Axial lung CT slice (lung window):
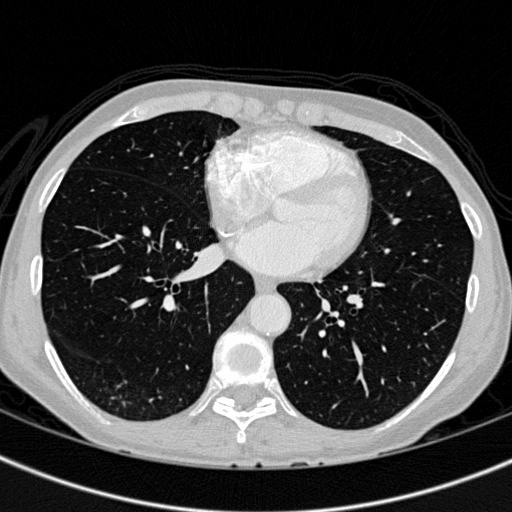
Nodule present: no